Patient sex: M
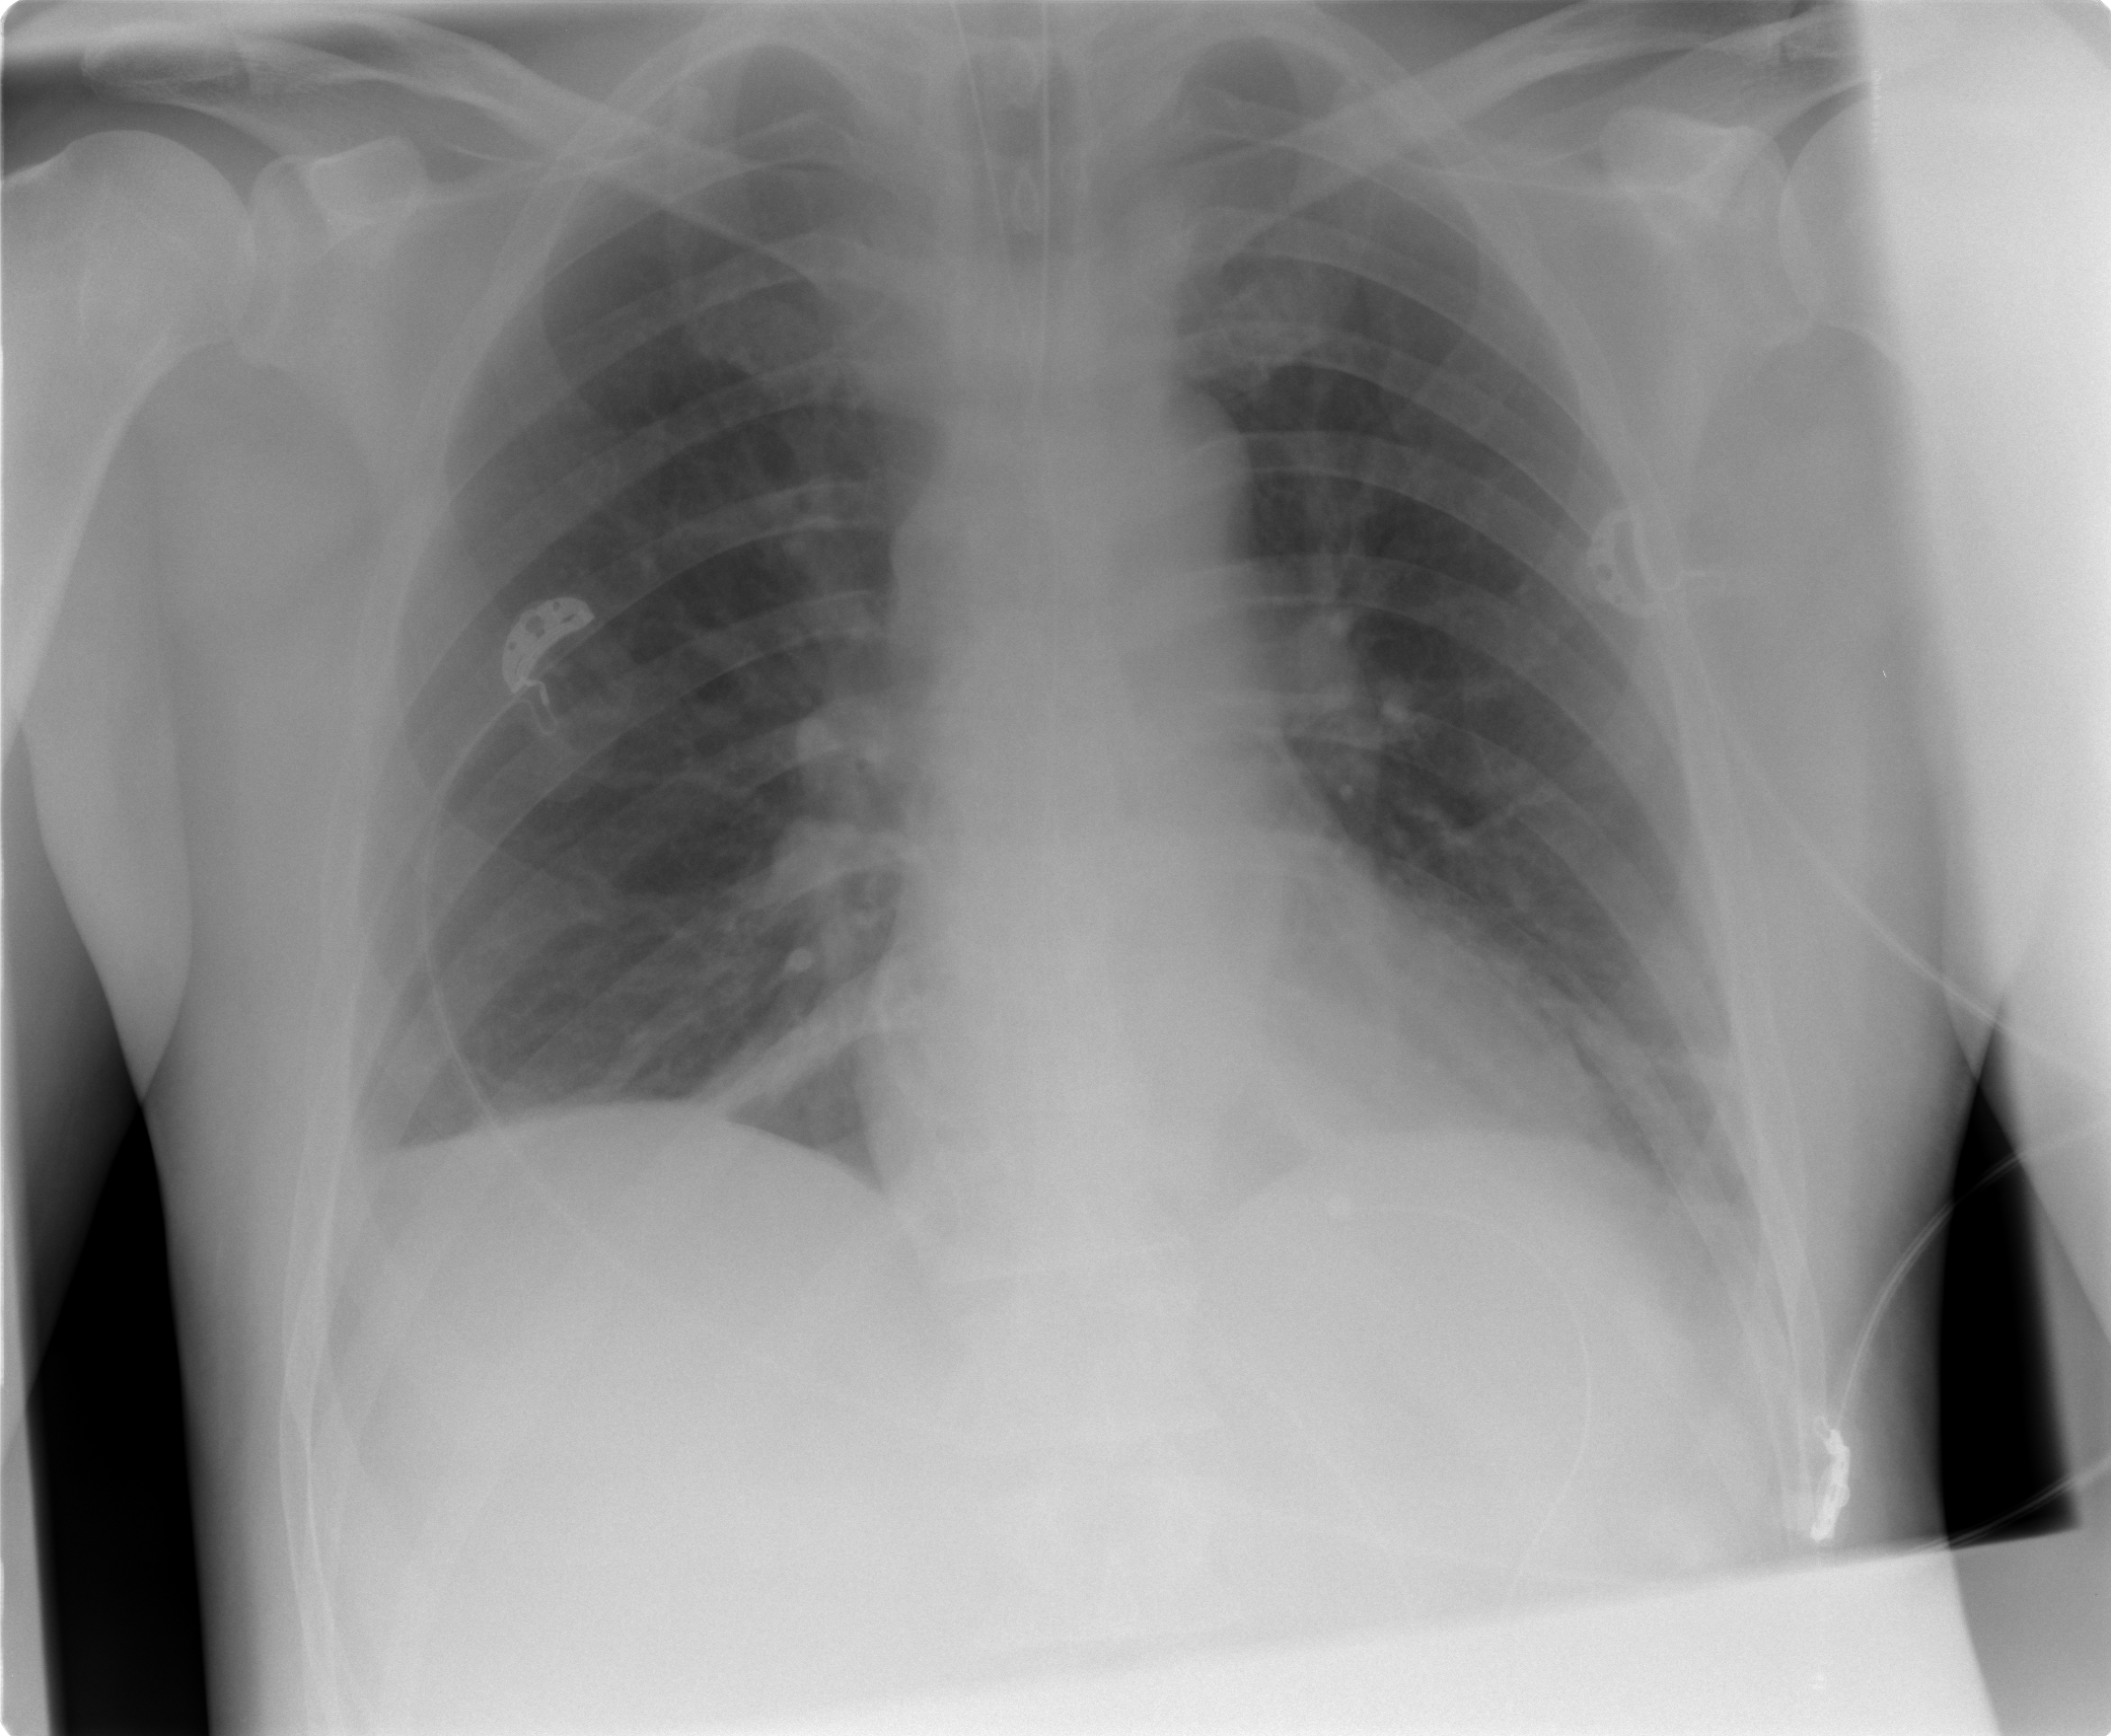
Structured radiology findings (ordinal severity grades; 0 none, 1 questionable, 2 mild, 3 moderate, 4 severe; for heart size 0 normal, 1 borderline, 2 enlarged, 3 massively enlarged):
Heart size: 0
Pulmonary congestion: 0
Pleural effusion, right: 0
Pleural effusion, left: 0
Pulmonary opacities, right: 0
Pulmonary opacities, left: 0
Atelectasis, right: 2
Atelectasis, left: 2